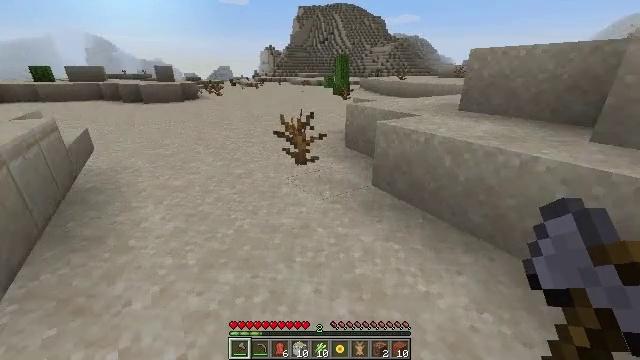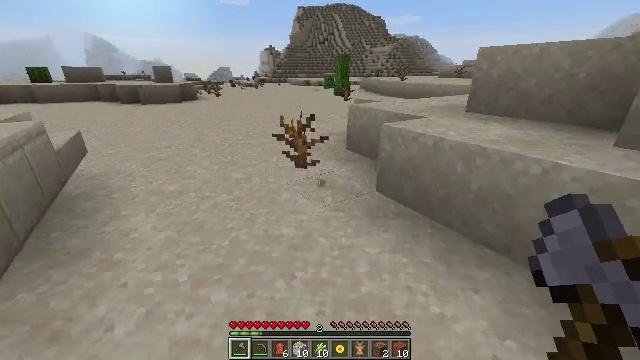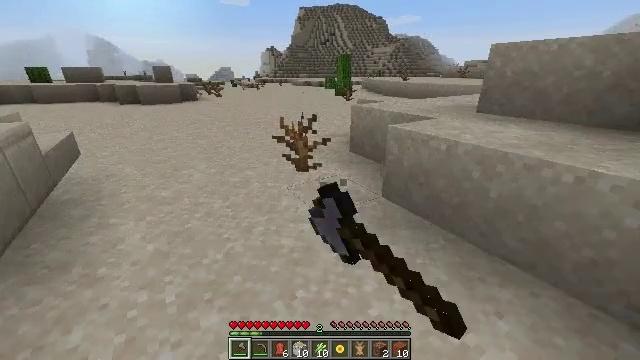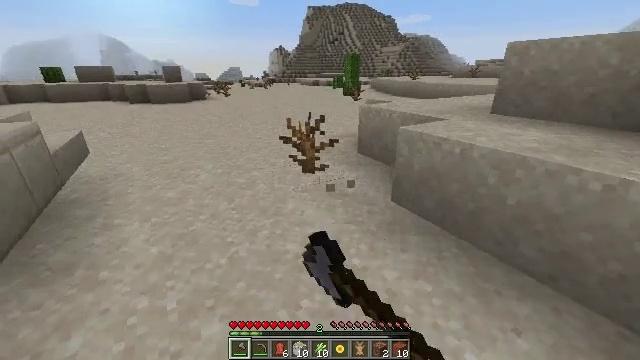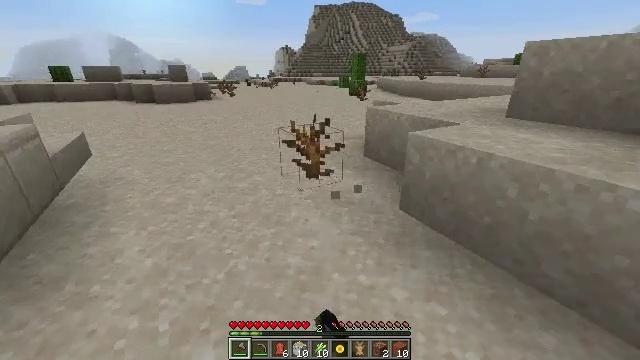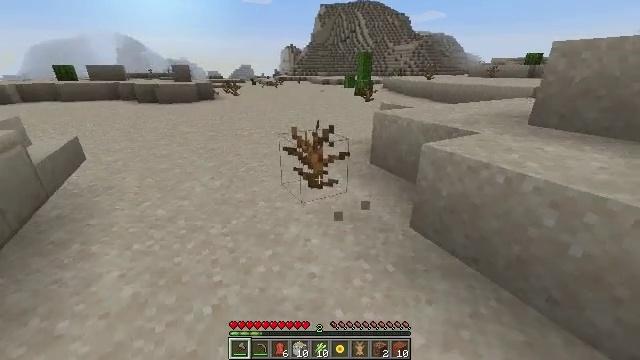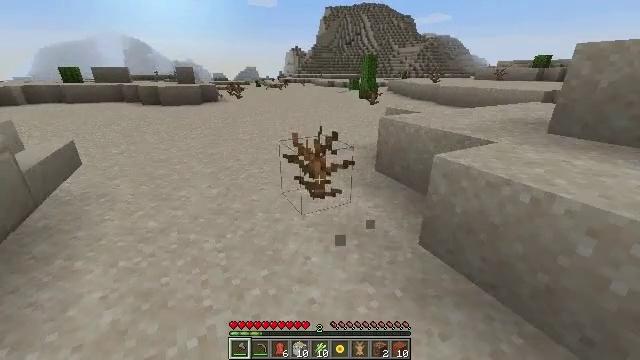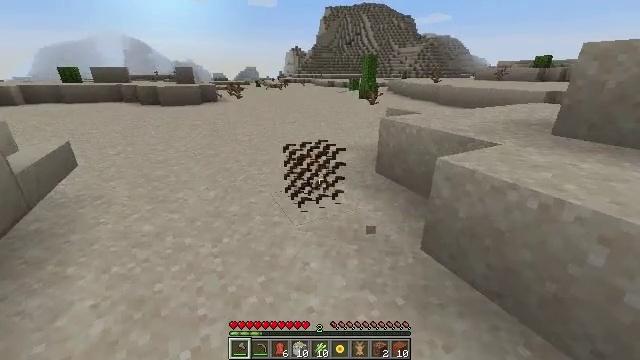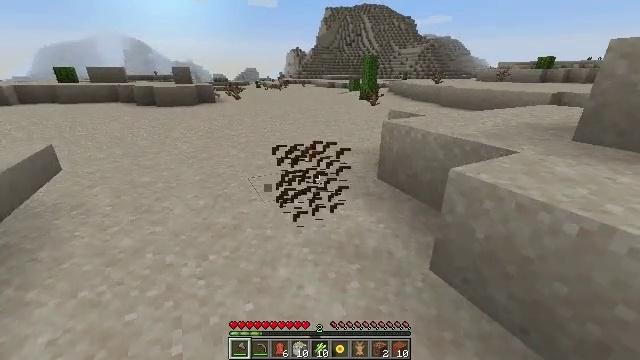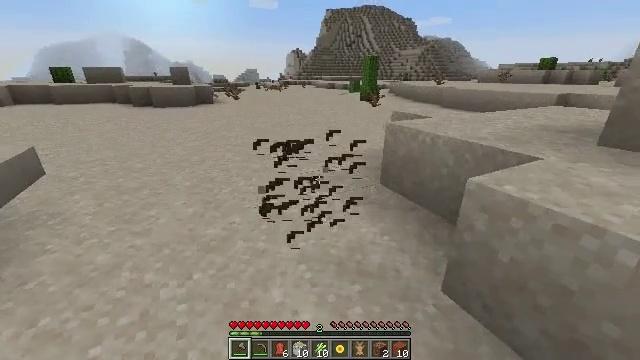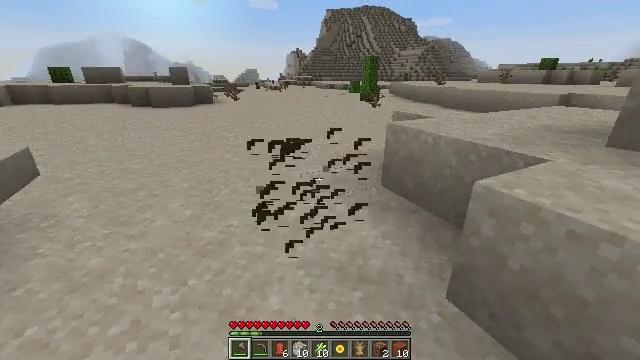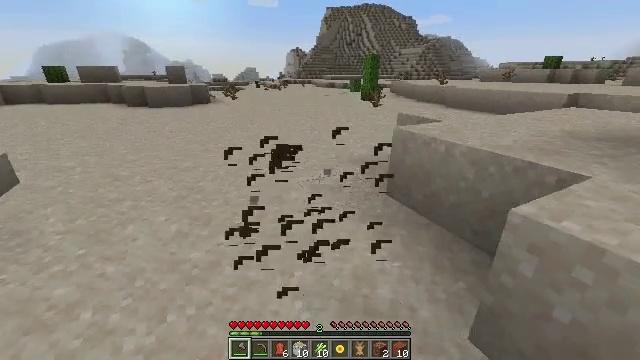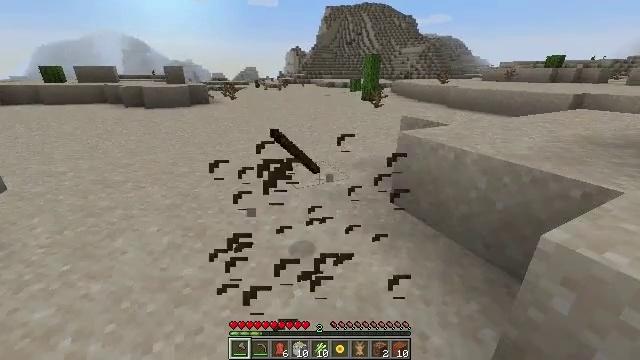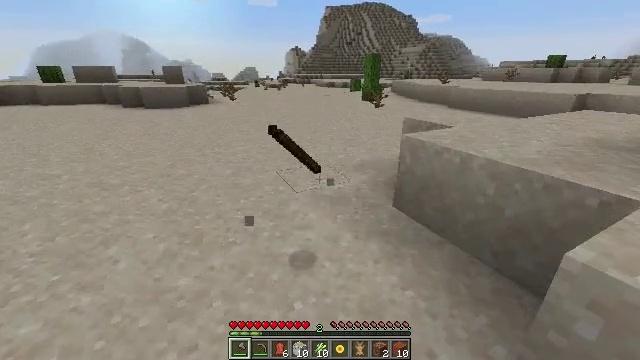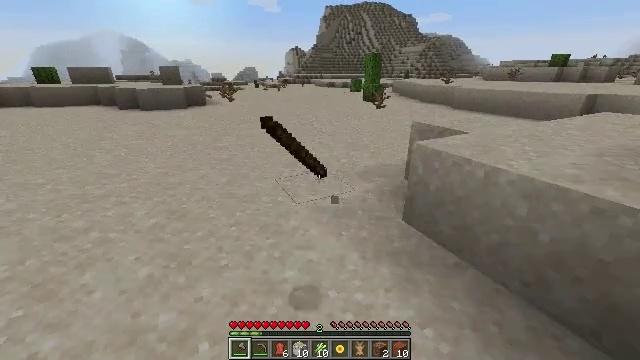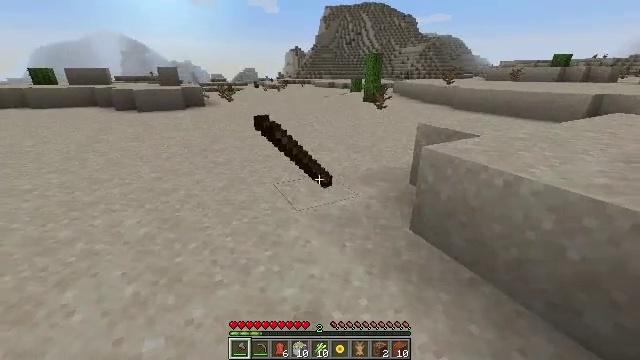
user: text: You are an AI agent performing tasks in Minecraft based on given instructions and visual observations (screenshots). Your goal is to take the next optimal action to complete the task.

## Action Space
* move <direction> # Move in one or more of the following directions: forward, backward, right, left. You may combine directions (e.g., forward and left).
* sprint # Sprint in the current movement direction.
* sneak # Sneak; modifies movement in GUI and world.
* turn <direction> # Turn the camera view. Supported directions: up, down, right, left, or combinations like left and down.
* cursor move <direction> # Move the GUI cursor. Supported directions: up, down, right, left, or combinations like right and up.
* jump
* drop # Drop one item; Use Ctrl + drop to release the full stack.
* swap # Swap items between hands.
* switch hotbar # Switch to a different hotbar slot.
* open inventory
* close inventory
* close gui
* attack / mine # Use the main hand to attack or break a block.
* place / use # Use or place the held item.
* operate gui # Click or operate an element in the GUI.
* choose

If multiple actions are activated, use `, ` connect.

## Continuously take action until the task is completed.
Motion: motion action
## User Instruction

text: Mine the dead bush in the desert.
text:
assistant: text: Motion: move forward, attack / mine
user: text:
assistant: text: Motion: move forward, attack / mine
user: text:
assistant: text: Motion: move forward, turn left
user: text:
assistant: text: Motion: move forward, turn left
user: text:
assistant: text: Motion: move forward, turn left
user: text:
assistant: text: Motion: move forward
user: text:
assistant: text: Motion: move forward, attack / mine
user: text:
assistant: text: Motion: move forward, attack / mine
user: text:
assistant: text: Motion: move forward, attack / mine
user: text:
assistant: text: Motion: move forward
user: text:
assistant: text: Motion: move forward
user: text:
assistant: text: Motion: move forward
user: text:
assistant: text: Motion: move forward
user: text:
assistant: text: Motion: move forward
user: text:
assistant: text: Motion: move forward
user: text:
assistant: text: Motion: move forward
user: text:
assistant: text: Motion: move forward, turn left
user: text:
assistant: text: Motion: move forward, turn left
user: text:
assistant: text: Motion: move forward, turn left
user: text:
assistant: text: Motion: move forward, turn left
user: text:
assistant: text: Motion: move forward, turn left
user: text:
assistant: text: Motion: move forward, turn left and up
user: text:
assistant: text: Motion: move forward, turn left and up
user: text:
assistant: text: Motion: move forward, turn left
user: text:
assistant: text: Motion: move forward
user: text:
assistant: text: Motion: move forward
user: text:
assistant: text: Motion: move forward
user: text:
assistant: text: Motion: move forward
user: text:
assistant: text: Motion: move forward
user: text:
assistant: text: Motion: move forward